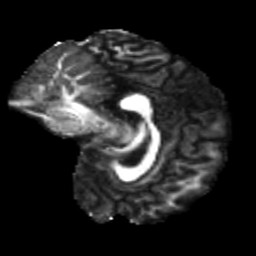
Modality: FA
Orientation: sagittal
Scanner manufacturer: siemens
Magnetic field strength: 3 T
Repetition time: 4 s
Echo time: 0.0594 s